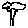
Label: flower